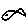
Label: fish